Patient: sex M, age 77
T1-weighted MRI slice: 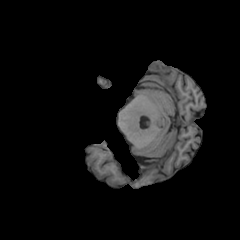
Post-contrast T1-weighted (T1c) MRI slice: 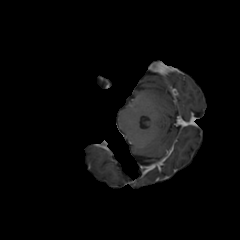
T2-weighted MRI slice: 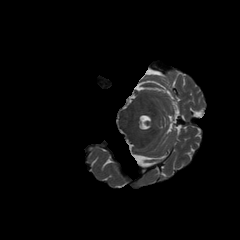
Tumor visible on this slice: no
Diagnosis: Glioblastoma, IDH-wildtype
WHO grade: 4